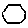
Label: hexagon